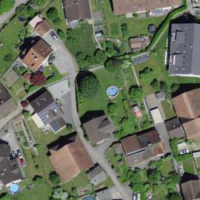
EUNIS habitat code: 54
Species observed at this site:
Ciconia ciconia